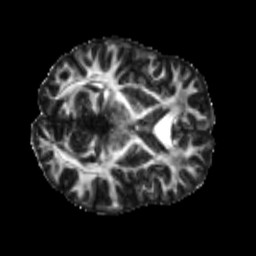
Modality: FA
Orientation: axial
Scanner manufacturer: siemens
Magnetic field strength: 3 T
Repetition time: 4 s
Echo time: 0.0594 s